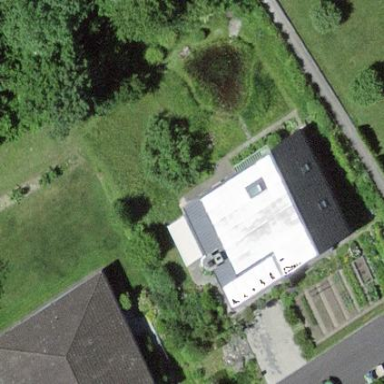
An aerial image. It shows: Residential building.